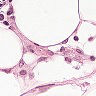
Metastatic tissue present: no